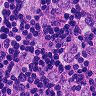
Metastatic tissue present: yes